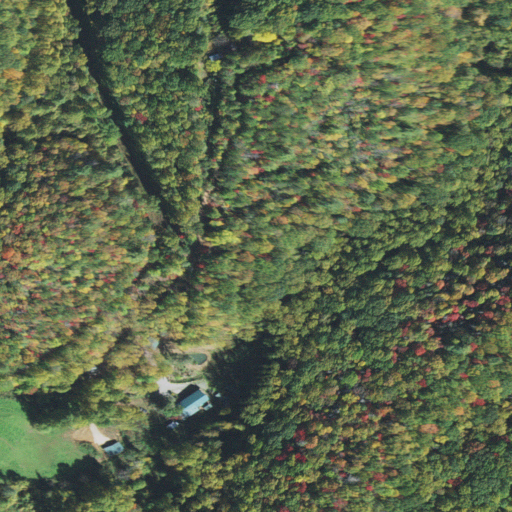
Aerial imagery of gap in North Carolina named Ivy Gap containing deciduous forest, mixed forest, open development, evergreen forest, pasture, and grassland